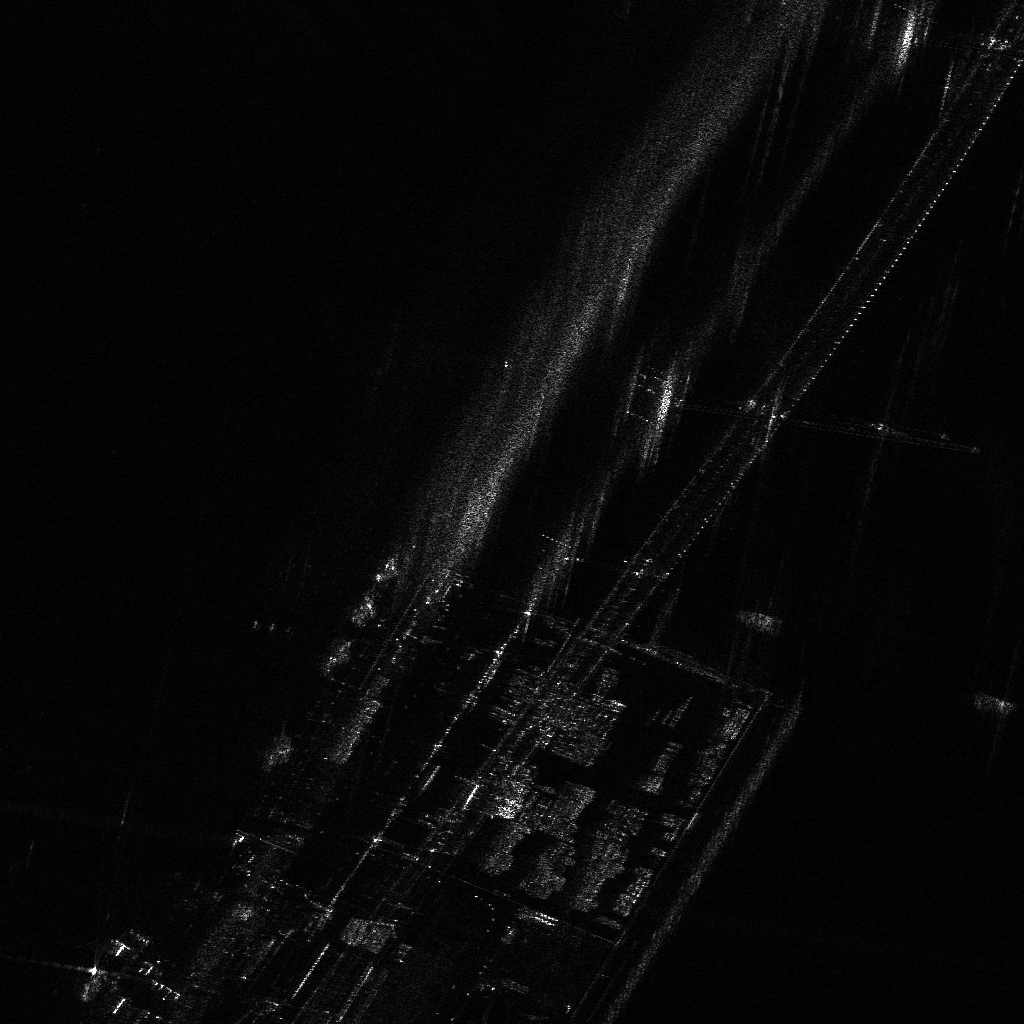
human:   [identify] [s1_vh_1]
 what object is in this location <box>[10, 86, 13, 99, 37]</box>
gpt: <ref>1 large dredger at the bottom left</ref>